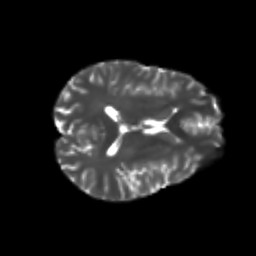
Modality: T2w
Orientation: axial
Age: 25
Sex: male
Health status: healthy
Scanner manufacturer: philips
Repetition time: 7.388 s
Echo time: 0.08599 s